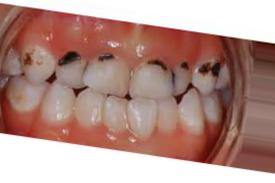
Condition: Caries